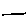
Label: line